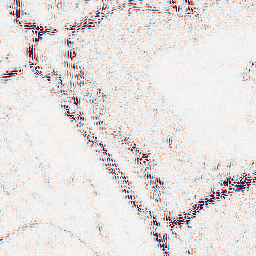
Category: wavelet
Decomposition family: wavelet_dwt
Decomposition parameters: wavelet: coif2
level: 2
Upsampling method: sinc_blackman
Upsampling parameters: scale: 2
kernel_size: 16
Upsampling scale: 2